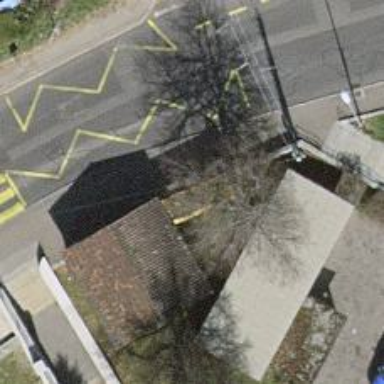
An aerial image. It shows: Public transport shelter.